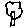
Label: tree